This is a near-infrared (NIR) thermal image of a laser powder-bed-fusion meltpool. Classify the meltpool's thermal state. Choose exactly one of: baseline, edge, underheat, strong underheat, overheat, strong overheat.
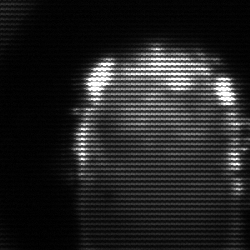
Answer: baseline